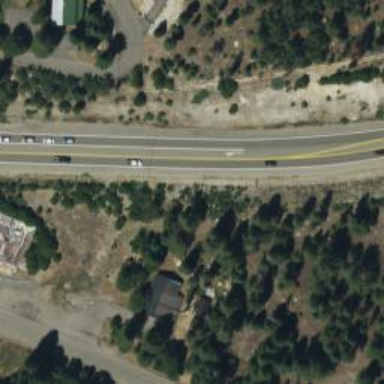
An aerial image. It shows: Asphalt road classified as trunk highway.